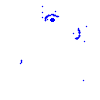
Particle: kaon